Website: macys
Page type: billing-address
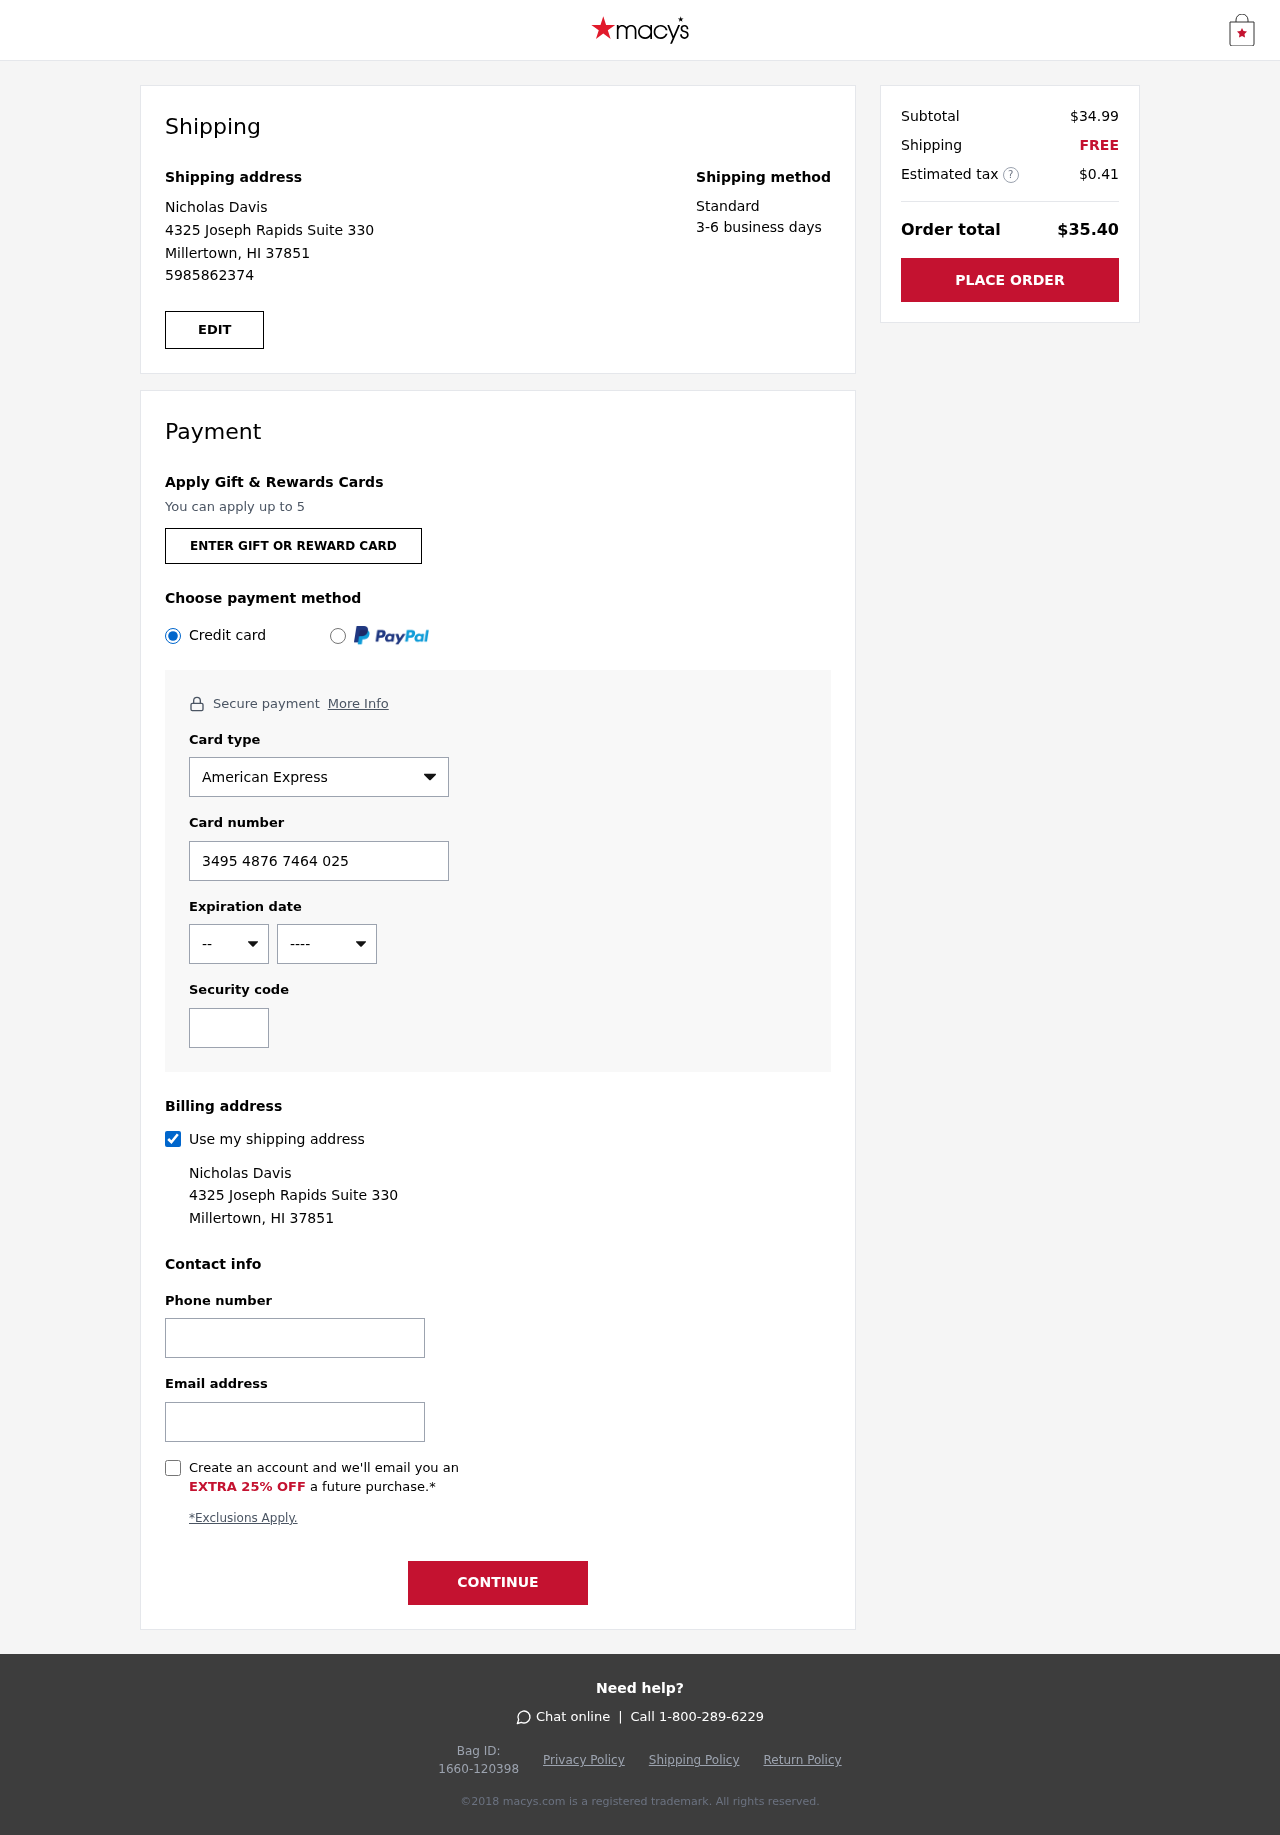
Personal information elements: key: PII_CARD_CVV
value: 3859
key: PII_CARD_EXPIRY_MONTH
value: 10
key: PII_CARD_EXPIRY_YEAR
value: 26
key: PII_CARD_NUMBER
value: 3495 4876 7464 025
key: PII_CARD_TYPE
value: American Express
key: PII_EMAIL
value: nicholas_davis@yahoo.com
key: PII_FULLNAME
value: Nicholas Davis
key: PII_PHONE
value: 5985862374
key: PII_STREET
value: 4325 Joseph Rapids Suite 330
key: PII_CITY_STATE_ZIP
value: Millertown, HI 37851
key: PII_FIRSTNAME
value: Nicholas
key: PII_LASTNAME
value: Davis
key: PII_FULLNAME2
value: Nicholas Davis
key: PII_FULLNAME3
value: Nicholas Davis
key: PII_FIRSTNAME2
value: Nicholas
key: PII_FIRSTNAME3
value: Nicholas
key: PII_LASTNAME2
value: Davis
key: PII_LASTNAME3
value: Davis
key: PII_FIRSTNAME_DERIVED
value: Nicholas
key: PII_LASTNAME_DERIVED
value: Davis
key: PII_FULLNAME_DERIVED
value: Nicholas Davis
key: PII_NAME_FULL_DERIVED
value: Nicholas Davis
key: PII_STREET2
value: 4325 Joseph Rapids Suite 330
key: PII_PHONE2
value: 5985862374
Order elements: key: ORDER_SUBTOTAL
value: $34.99
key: ORDER_SHIPPING_COST
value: FREE
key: ORDER_TAX
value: $0.41
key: ORDER_TOTAL
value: $35.40